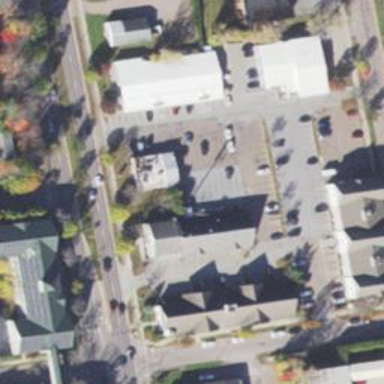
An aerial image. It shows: Healthcare clinic is depicted in the image.